Question: I've added angular-typeahead to a small angularjs app I'm writing, code built on an angularjs-example I downloaded. I've defined an array in the controller and can select an item in the view. I added ui.bootstrap in angular.module in app.js.
participants.js:
'''
$scope.clubs = ['BBIL', 'STIL', 'Vikane IL'];
'''
participants.html:
'''
<div class="form-group">
<input type="text" class="form-control" placeholder="Club" ng-model="participant.club" typeahead="club for club in clubs | filter:$viewValue">
</div>
'''
When I select an item it's added to the text-box but the dropdown menu does not contain any text. What can I do to show the available items in the dropdown? There is maby some css magic that can be applied.
regards
Claus

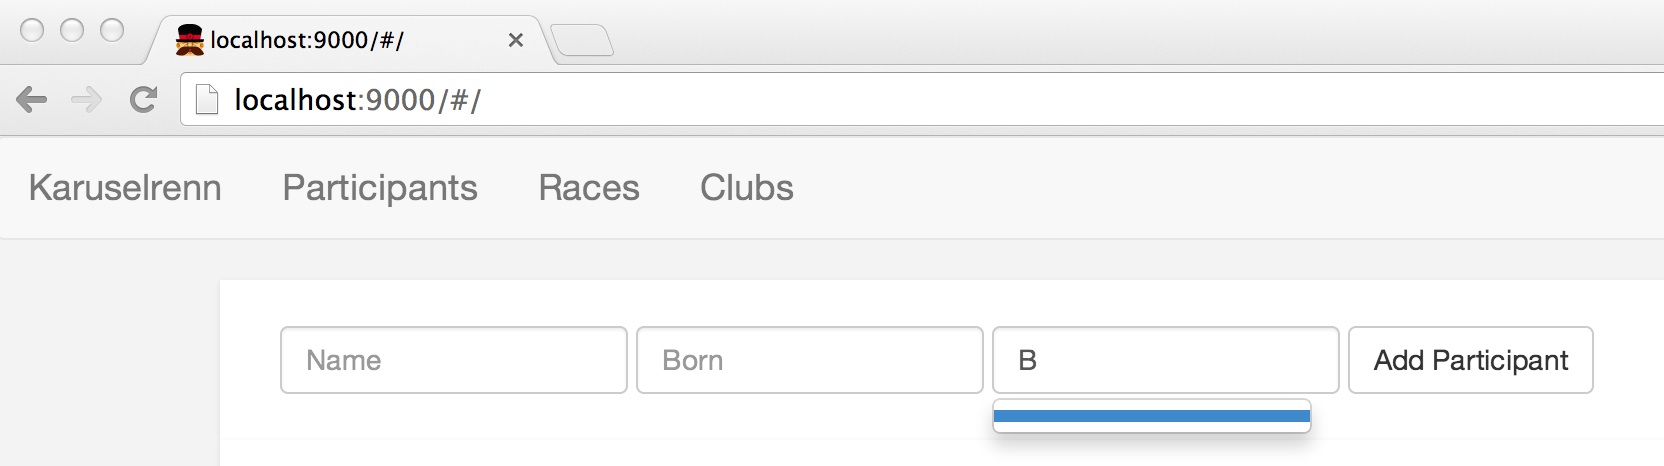
Answer: Found out why, the docs could be more clear about this. One need to include two files in the folder app/template/typeahead, namely typeahead-match.html and typeahead-popup.html. Got them at <URL>